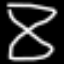
Label: hourglass